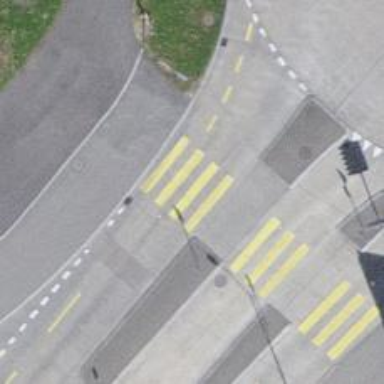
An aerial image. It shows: Primary highway with asphalt surface and designated lane for cyclists.